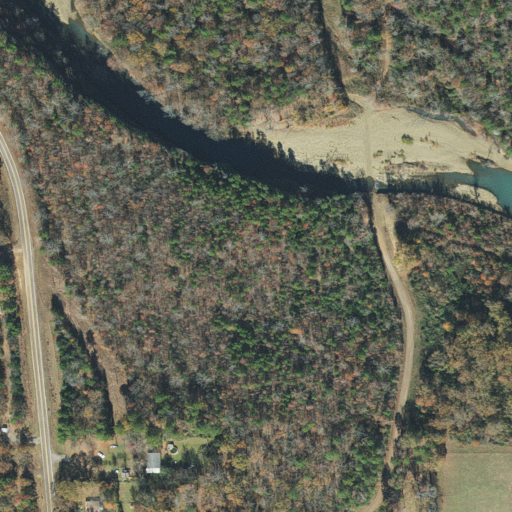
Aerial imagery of gap in Arkansas named The Narrows containing deciduous forest, open development, evergreen forest, mixed forest, grassland, pasture, medium intensity development, low intensity development, barren land, and open water